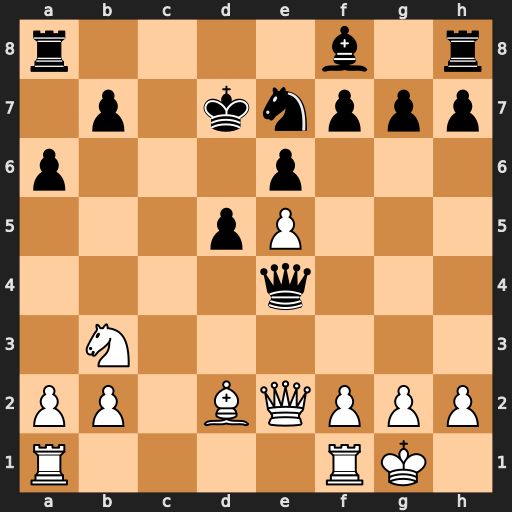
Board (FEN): r4b1r/1p1knppp/p3p3/3pP3/4q3/1N6/PP1BQPPP/R4RK1
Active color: w
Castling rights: -
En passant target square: -
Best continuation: Nc5+ Ke8 Nxe4